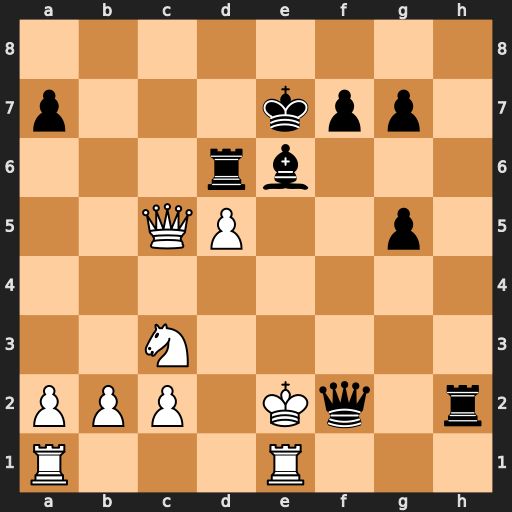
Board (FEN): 8/p3kpp1/3rb3/2QP2p1/8/2N5/PPP1Kq1r/R3R3
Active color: w
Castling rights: -
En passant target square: -
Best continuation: Qxf2 Rxf2+ Kxf2